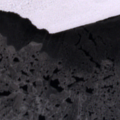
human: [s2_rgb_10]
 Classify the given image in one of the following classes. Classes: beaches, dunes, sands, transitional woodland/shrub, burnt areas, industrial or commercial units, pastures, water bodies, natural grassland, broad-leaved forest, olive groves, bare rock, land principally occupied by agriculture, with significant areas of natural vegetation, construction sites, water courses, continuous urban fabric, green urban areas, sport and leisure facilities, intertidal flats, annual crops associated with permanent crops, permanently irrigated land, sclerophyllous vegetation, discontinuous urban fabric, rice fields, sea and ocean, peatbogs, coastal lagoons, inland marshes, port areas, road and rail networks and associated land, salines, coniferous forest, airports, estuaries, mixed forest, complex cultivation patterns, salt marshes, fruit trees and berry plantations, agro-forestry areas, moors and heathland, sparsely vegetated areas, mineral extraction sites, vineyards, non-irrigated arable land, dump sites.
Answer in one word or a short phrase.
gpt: sea and ocean